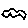
Label: cloud